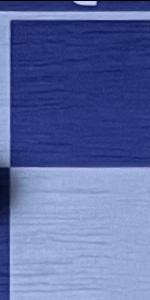
Label: Empty